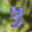
Label: 3